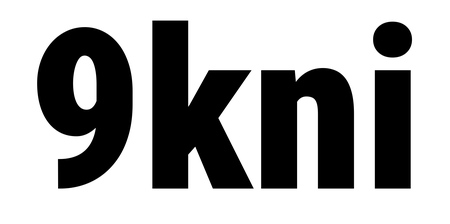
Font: Roboto_Condensed_Black